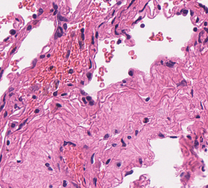
Tumor epithelial tissue: no
Tumor-associated stroma tissue: no
Normal tissue: yes